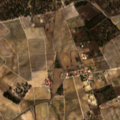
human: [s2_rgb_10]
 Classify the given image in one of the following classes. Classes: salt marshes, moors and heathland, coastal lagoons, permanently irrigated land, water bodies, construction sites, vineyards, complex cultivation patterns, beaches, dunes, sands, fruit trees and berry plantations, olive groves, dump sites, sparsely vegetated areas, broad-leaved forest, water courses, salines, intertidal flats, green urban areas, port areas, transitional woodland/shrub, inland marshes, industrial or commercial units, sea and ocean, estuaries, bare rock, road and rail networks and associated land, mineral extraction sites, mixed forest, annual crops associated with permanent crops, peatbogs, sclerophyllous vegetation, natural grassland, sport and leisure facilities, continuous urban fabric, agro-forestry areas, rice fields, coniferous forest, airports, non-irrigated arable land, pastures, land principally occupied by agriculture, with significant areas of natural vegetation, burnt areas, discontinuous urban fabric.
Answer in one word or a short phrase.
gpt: vineyards, broad-leaved forest